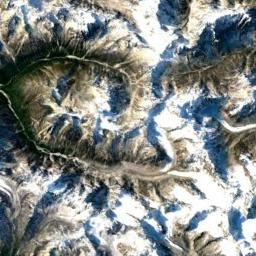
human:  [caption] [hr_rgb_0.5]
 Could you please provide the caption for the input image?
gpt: The snowberg is covered with snow .

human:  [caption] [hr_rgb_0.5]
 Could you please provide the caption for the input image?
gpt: Only the peaks of the snow-capped mountains are covered with snow .

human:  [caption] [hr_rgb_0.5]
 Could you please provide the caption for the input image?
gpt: The snow berg is consist of bare land and white snow .

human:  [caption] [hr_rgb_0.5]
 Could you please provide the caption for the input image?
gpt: The snowberg is partly covered with snow and ice and the color of the mountain is brown .

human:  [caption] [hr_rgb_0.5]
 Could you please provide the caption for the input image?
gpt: There are much snow and some bare land on the snowberg .